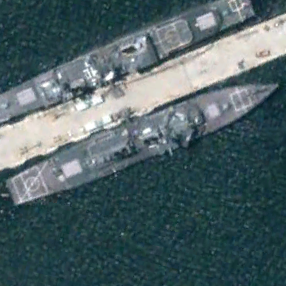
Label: destroyer